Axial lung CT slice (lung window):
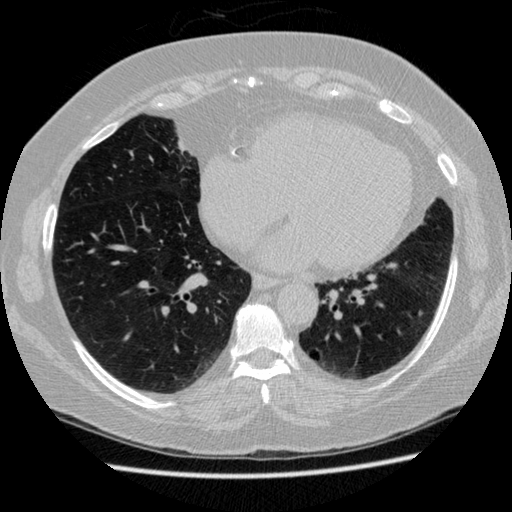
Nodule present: no